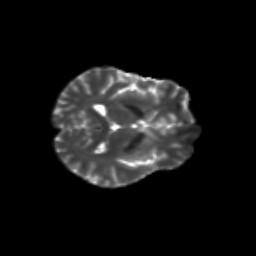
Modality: T2w
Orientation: axial
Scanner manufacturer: siemens
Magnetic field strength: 3 T
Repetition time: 9.2 s
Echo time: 0.084 s